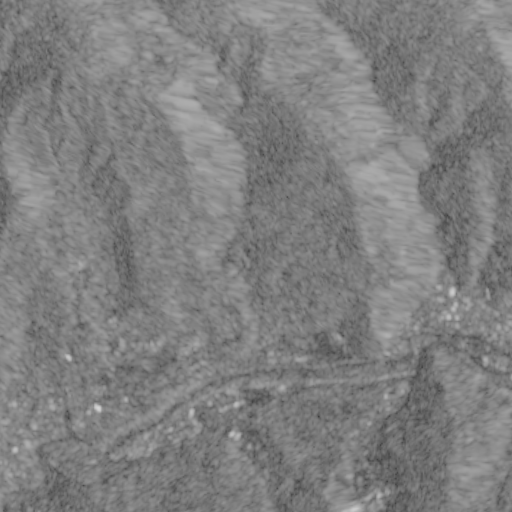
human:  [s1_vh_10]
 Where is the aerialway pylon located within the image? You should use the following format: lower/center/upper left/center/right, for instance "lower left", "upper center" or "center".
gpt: The aerialway pylon is located in the lower right of the image.
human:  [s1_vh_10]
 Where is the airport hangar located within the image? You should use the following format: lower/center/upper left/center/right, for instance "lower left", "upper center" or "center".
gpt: The airport hangar is located in the center left of the image.
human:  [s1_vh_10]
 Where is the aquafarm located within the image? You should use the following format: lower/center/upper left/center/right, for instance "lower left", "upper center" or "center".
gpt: The aquafarm is located in the center left of the image.
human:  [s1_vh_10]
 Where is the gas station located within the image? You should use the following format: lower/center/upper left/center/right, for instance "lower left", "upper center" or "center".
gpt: The gas station is located in the lower left of the image.
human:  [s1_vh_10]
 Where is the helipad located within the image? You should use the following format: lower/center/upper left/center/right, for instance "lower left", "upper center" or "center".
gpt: The helipad is located in the center left of the image.
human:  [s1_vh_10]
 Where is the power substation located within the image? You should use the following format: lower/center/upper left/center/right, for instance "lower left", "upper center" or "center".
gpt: The power substation is located in the lower of the image.
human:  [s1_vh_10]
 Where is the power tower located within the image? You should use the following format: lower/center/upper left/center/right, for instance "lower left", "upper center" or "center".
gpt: The power tower is located in the lower left of the image.
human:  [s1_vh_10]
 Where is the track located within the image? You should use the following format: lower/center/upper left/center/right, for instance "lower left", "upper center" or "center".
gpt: The track is located in the lower left of the image.
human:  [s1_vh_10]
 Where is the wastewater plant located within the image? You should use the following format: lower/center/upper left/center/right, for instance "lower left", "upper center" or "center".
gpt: The wastewater plant is located in the lower left of the image.
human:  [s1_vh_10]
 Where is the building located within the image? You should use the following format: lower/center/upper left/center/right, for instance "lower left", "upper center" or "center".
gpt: There is no building in the image.

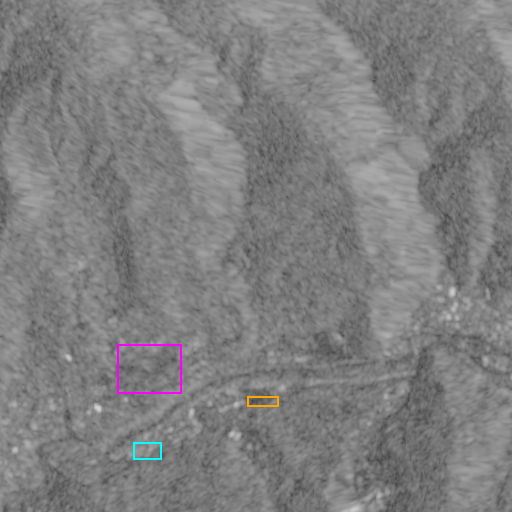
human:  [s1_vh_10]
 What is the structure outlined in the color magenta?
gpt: The structure outlined in magenta is a park.
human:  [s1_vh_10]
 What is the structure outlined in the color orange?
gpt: The structure outlined in orange is a parking lot.
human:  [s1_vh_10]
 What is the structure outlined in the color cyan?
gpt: The structure outlined in cyan is a power substation.
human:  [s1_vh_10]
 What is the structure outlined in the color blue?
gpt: There is no blue outline.